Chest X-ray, PA view. Patient: 39 years old, sex F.
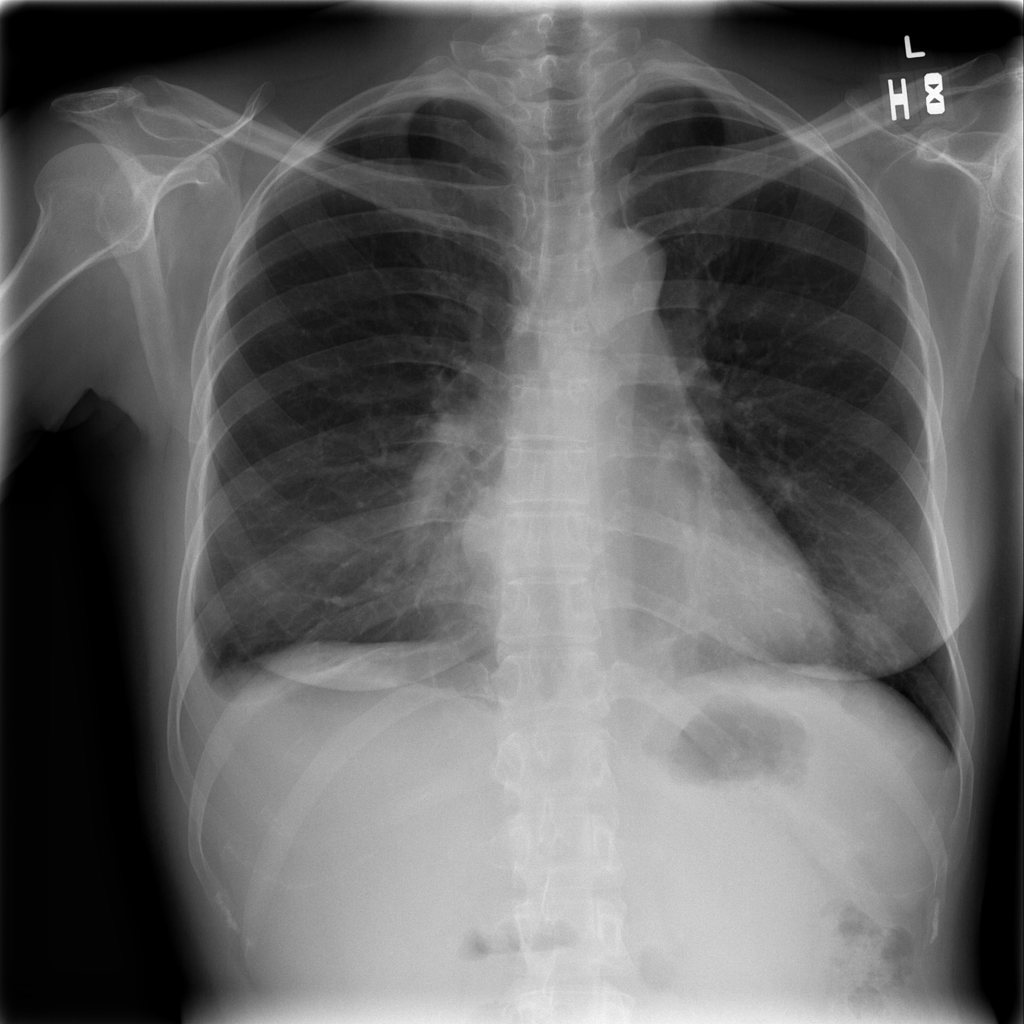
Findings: No Finding